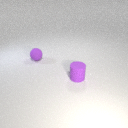
small purple rubber cylinder to the right of small purple rubber sphere